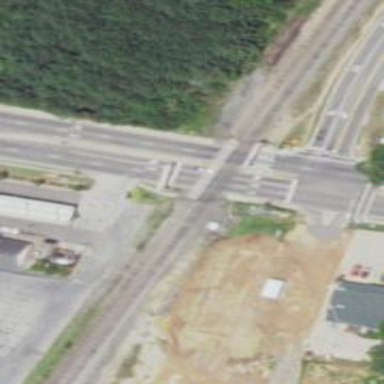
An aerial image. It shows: Level railway crossing with lights and barriers.